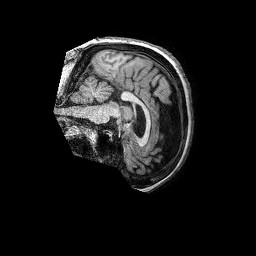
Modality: T1w
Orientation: sagittal
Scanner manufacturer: philips
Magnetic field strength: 3 T
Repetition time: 0.006611 s
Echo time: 0.00296 s